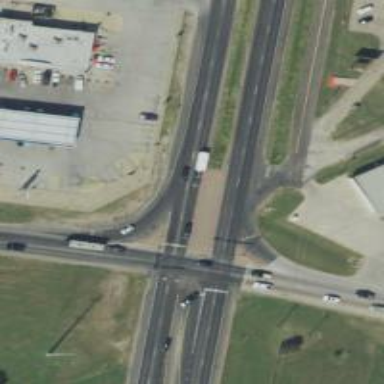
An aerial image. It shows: Primary link highway.